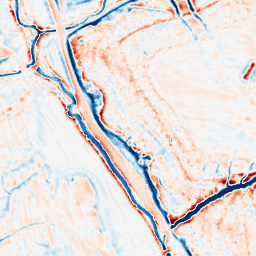
Category: edge_preserving
Decomposition family: bilateral
Decomposition parameters: d: 15
sigma_color: 150
sigma_space: 100
Upsampling method: bicubic
Upsampling parameters: scale: 4
Upsampling scale: 4